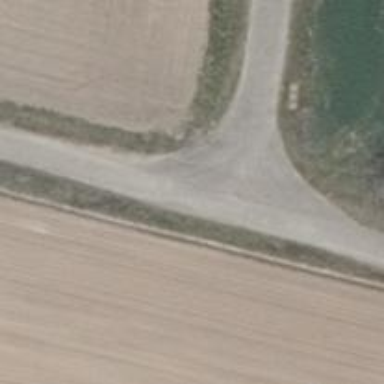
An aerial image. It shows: Unclassified road.